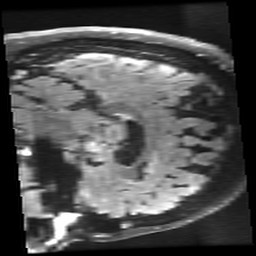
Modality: FLAIR
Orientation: sagittal
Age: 75
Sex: female
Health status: healthy
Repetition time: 12 s
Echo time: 0.09782 s